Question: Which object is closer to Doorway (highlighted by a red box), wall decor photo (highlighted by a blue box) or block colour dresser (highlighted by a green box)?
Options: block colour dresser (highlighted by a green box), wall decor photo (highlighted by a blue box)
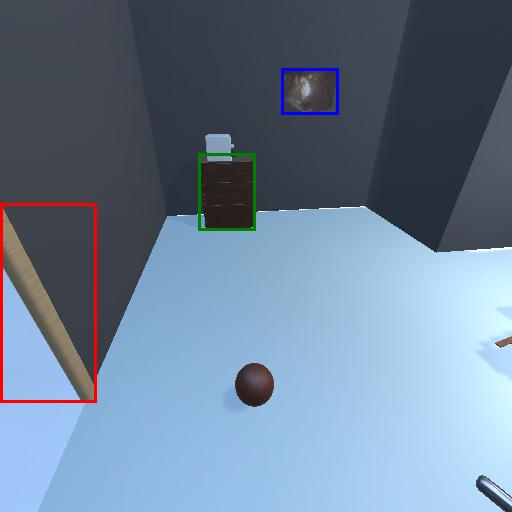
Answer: block colour dresser (highlighted by a green box)